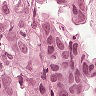
Metastatic tissue present: yes